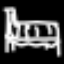
Label: bed